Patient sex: M
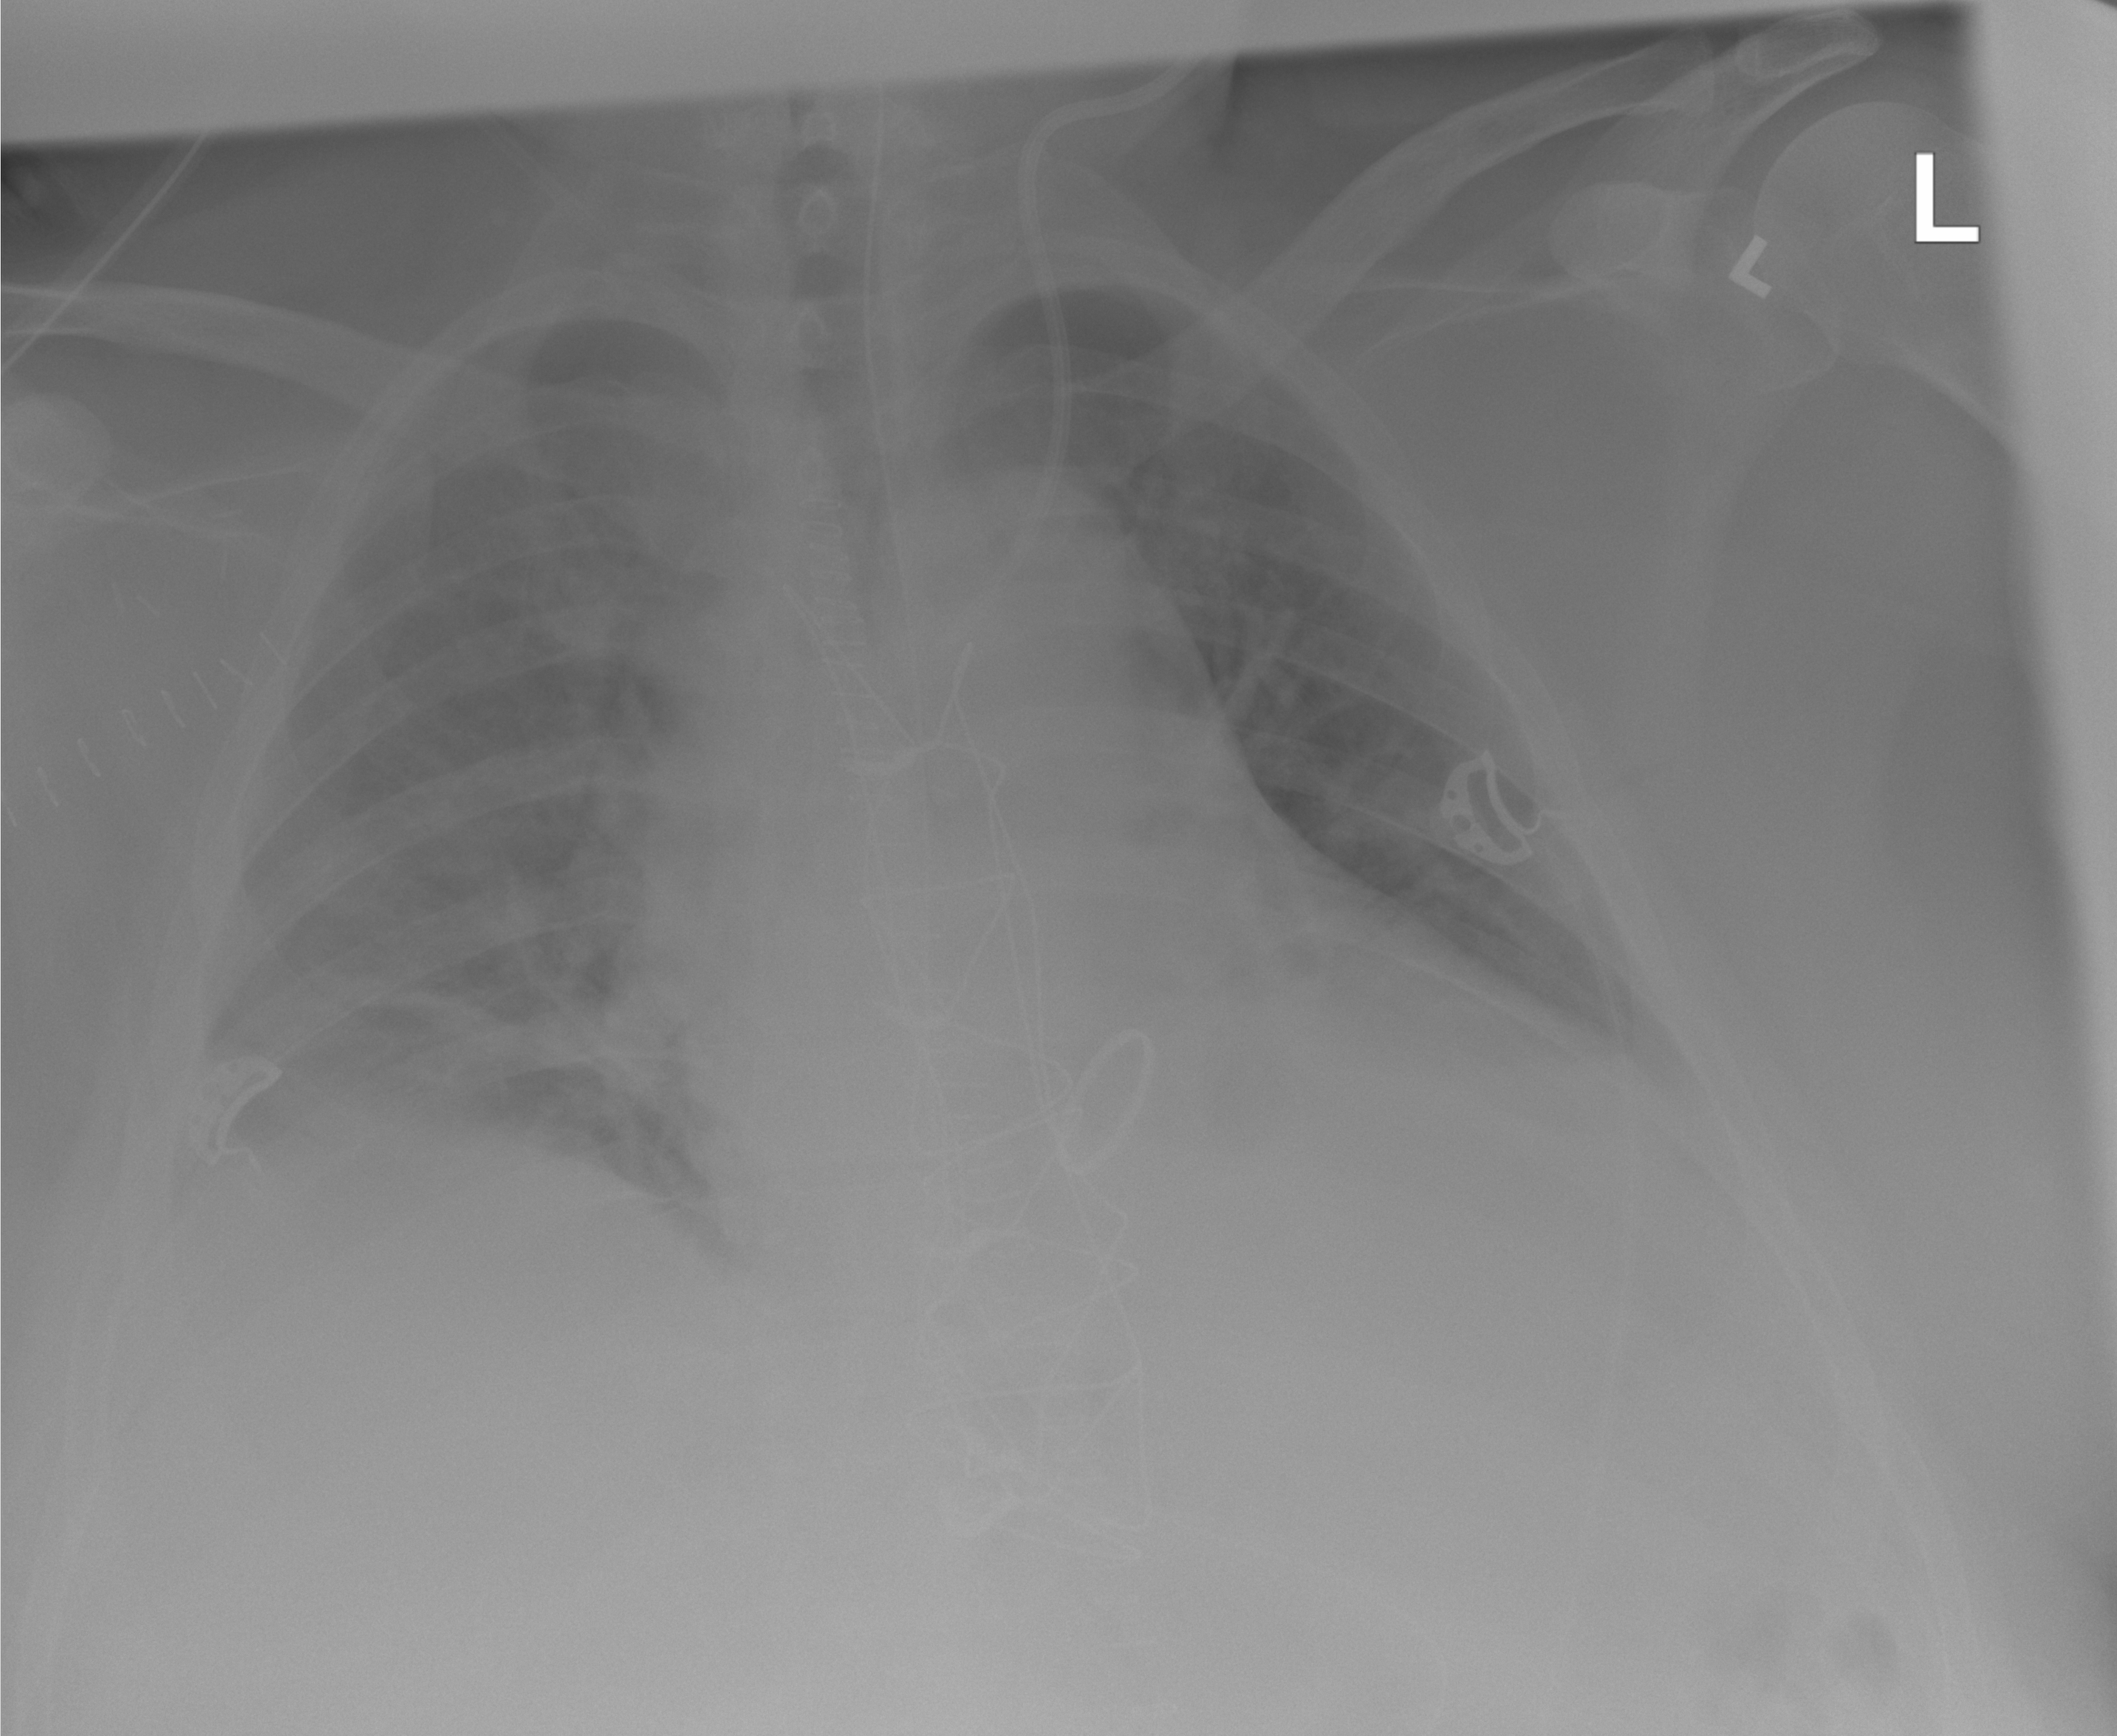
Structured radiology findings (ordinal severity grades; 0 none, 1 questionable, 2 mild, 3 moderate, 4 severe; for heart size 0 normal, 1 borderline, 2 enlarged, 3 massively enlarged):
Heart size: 2
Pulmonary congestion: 0
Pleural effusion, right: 2
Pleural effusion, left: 2
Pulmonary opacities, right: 1
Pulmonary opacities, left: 0
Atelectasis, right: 2
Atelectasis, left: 2